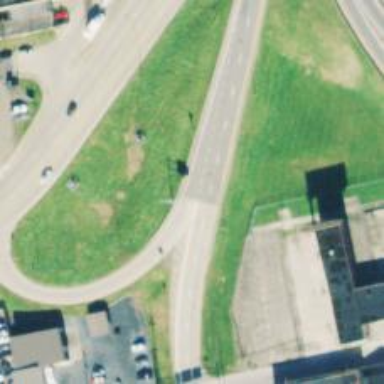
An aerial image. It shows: Primary link road with asphalt surface.